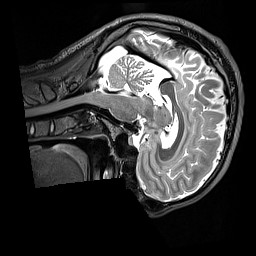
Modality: T2w
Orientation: sagittal
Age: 23
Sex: male
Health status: healthy
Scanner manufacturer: siemens
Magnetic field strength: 3 T
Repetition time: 3.2 s
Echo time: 0.568 s